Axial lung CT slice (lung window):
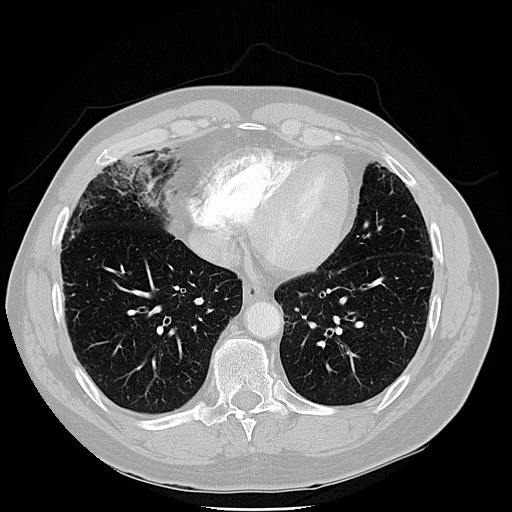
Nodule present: no